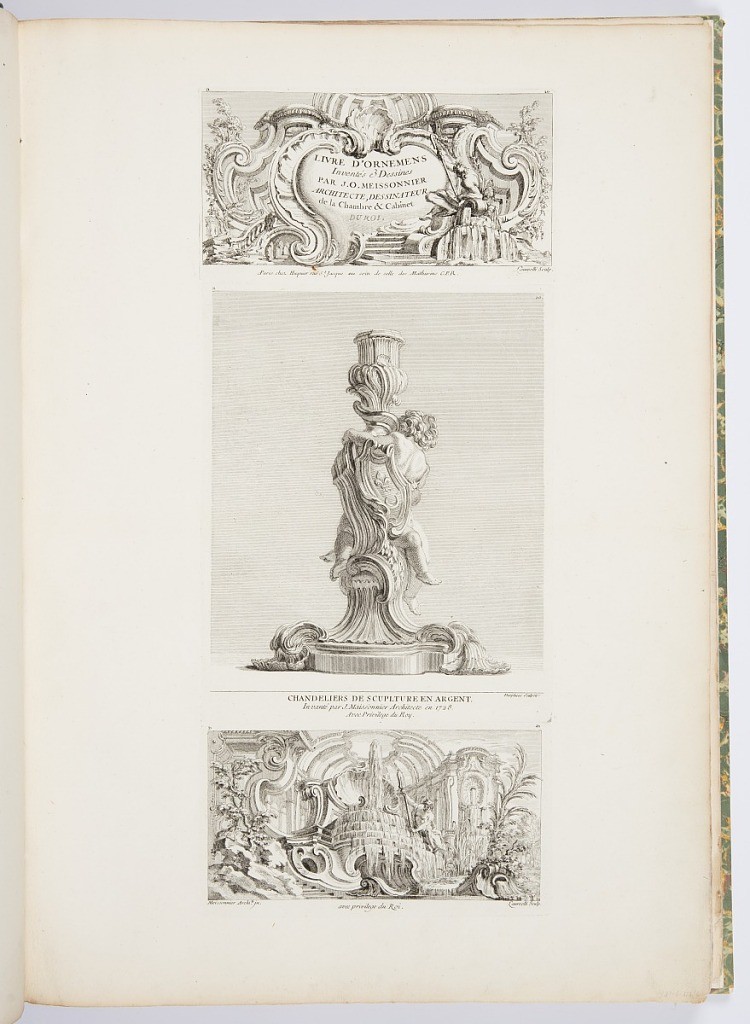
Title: Frontispiece
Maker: Juste-Aurèle Meissonnier, French, b. Italy, 1695–1750
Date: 1748
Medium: etching and engraving on paper
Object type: Print
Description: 1921-6-212-6-a: Design for title page, asymmetrical cartouche deco...;     1921-6-212-6-b: Elevation of a candlestick with a partial view of ...;     1921-6-212-6-c: Panel with fountain at center and shell atop casca...